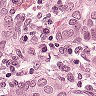
Metastatic tissue present: yes